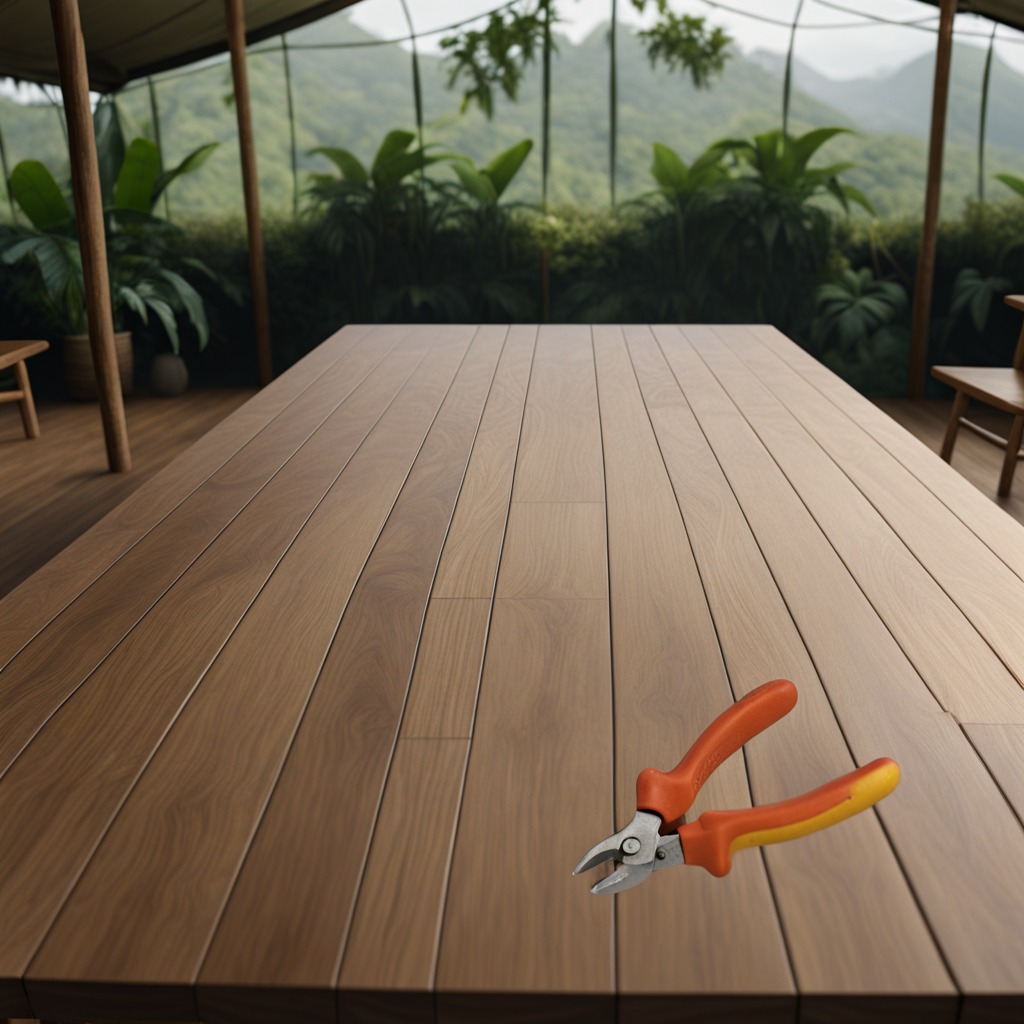
A plier is lying on a wooden table inside a jungle field workshop tent.